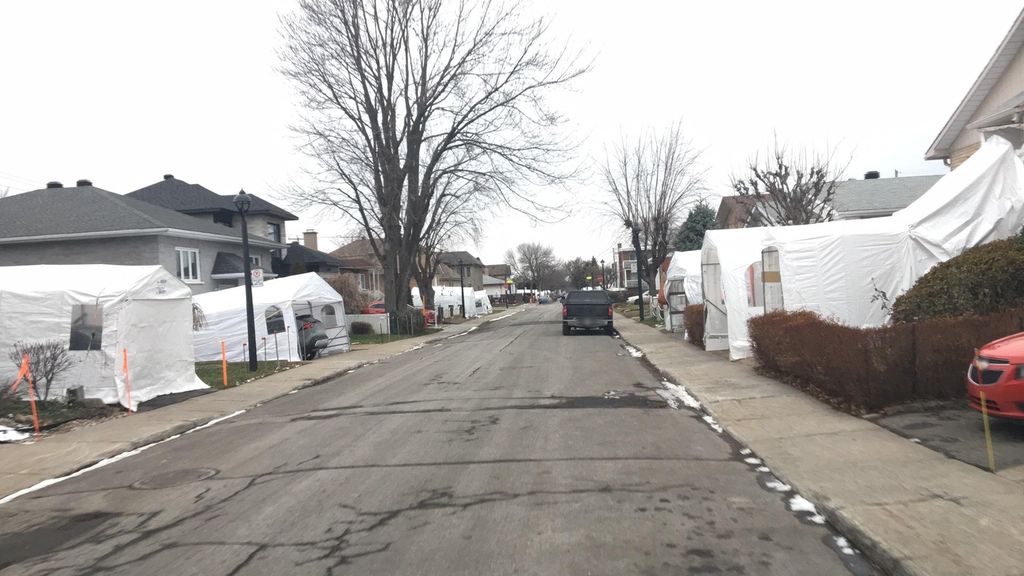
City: montreal